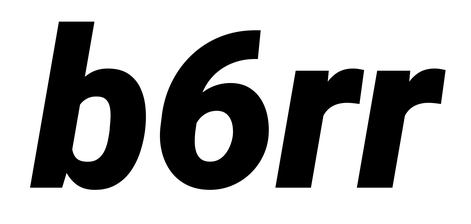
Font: Roboto-Italic_Black_Italic